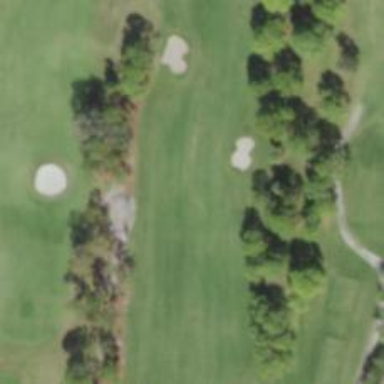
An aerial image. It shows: Golf hole.